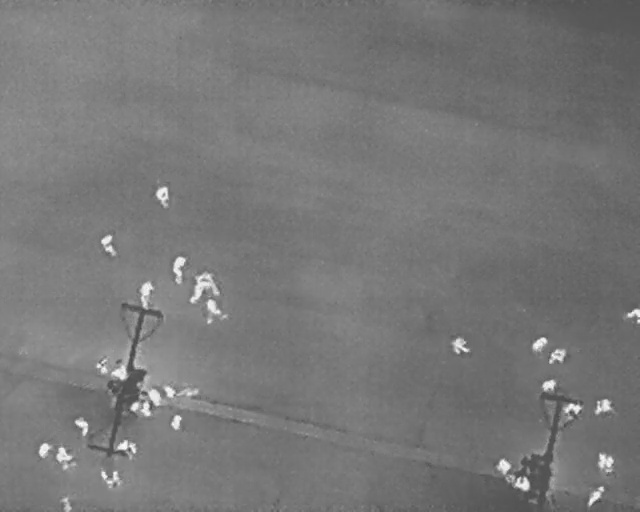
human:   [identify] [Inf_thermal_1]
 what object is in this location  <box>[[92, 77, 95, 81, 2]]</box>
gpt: <ref>1 large person at the bottom right</ref>

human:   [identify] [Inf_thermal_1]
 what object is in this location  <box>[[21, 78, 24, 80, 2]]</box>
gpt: <ref>1 small person at the bottom left</ref>